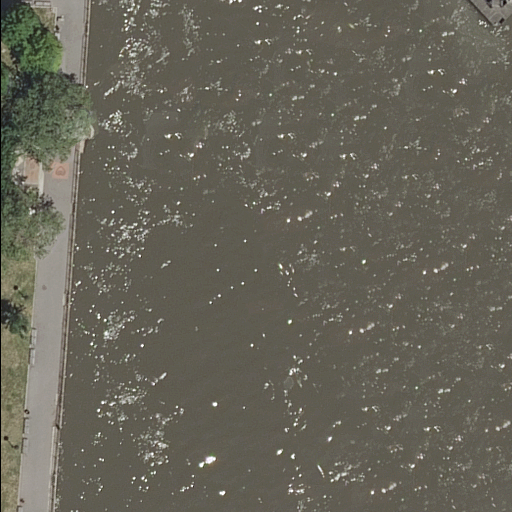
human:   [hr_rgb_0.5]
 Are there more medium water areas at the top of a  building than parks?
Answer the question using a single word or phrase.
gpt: no

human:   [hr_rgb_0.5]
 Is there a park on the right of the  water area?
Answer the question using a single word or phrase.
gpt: no

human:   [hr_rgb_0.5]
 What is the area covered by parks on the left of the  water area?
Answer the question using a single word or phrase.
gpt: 1131m2

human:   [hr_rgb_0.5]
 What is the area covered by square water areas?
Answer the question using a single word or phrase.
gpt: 0m2

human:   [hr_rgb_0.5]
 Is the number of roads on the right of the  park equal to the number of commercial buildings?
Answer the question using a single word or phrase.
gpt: yes

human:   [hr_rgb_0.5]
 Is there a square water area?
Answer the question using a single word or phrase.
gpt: no

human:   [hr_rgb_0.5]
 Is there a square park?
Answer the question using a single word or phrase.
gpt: no

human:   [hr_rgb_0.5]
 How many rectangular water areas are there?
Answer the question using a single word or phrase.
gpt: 0

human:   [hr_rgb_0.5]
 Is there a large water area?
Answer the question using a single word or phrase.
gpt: yes

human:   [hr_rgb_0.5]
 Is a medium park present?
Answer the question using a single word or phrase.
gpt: no

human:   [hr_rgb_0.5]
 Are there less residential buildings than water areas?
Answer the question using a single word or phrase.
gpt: yes

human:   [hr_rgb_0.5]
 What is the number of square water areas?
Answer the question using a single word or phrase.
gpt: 0

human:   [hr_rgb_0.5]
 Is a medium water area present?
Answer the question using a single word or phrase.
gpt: no

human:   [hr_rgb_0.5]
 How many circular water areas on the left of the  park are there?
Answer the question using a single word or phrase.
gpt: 0

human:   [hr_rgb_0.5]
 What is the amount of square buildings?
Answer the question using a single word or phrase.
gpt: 0

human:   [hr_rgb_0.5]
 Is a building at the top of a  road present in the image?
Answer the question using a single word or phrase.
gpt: no

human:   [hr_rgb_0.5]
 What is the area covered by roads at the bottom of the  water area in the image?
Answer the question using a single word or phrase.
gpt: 0m2

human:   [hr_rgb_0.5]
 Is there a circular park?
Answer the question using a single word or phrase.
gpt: no

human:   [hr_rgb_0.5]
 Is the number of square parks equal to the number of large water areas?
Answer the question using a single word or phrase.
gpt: no

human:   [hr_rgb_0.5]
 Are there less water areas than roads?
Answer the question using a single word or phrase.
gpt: no

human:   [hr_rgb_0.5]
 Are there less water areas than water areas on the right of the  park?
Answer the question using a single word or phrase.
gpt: no

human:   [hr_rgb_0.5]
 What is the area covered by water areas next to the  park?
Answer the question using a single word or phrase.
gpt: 9127m2

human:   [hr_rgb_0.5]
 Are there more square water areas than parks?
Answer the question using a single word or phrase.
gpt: no

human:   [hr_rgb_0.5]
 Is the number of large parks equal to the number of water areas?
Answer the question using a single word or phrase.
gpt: yes

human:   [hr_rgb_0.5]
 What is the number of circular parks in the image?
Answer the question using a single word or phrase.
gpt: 0

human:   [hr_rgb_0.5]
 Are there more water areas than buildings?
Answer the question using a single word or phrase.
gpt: yes

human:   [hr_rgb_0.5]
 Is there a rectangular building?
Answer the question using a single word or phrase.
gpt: no

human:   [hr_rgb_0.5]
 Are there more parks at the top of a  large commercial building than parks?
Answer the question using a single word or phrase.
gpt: no

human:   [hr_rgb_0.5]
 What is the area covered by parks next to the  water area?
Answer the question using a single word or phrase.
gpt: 1131m2

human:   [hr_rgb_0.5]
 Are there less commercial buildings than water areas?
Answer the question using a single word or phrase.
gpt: yes

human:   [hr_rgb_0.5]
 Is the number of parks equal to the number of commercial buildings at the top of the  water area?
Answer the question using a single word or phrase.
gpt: no

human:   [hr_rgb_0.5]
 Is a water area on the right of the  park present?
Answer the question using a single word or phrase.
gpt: no

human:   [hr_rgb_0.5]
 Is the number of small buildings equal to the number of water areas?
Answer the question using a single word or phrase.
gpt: no

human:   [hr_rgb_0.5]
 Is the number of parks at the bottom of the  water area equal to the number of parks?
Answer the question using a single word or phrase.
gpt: no

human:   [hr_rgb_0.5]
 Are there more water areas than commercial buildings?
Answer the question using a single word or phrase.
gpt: yes

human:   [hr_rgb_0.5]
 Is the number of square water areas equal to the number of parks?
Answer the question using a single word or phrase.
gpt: no